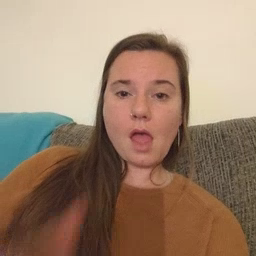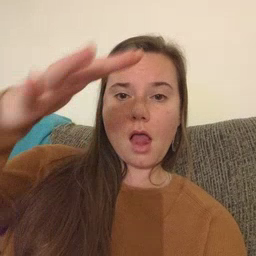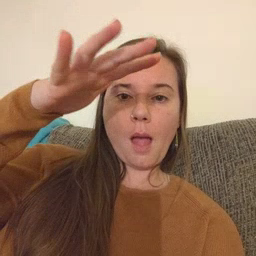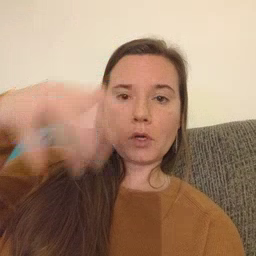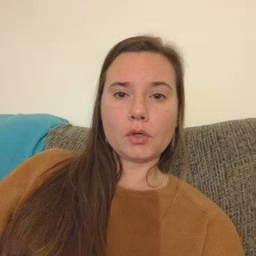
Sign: helicopter